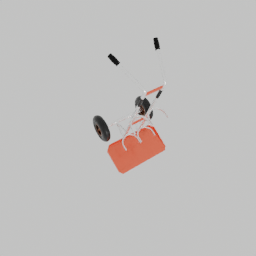
Label: mechanical